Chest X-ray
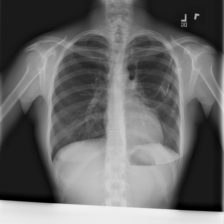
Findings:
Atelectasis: negative
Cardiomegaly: negative
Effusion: negative
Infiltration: negative
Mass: negative
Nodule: negative
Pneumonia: negative
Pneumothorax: negative
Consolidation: negative
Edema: negative
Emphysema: negative
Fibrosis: negative
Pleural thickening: negative
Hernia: negative